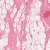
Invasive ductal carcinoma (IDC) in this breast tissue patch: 0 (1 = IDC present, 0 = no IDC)